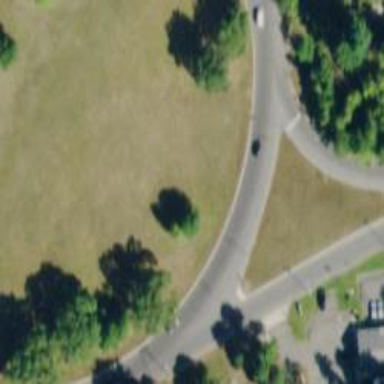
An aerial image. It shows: Circular junction with asphalt trunk road.